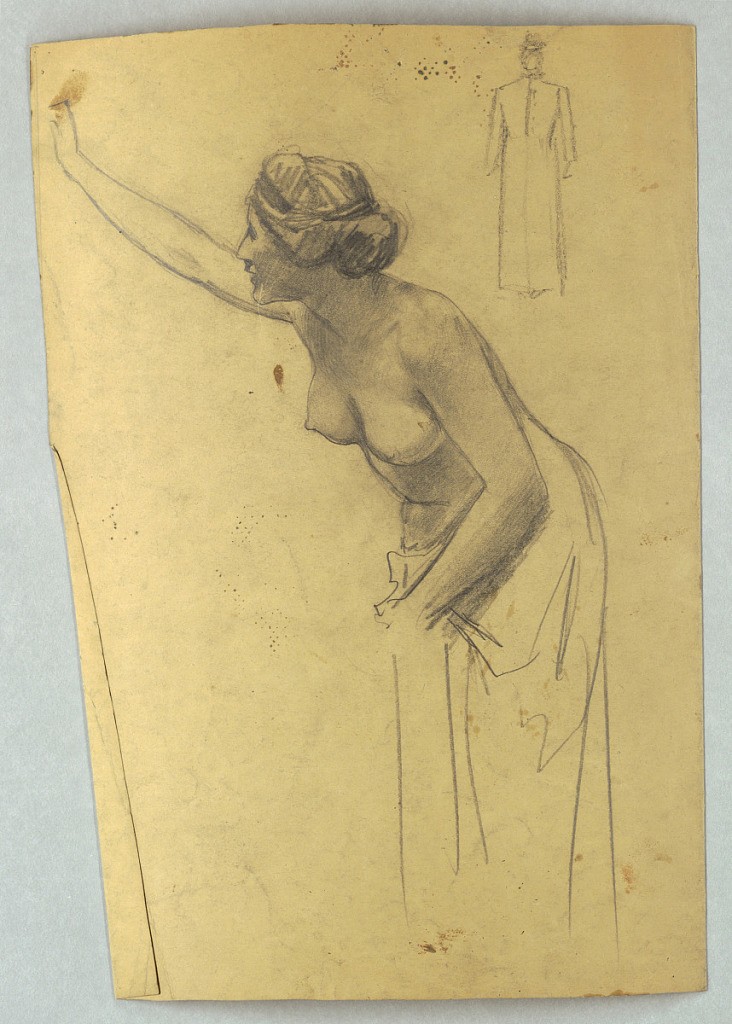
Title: Study of Nude Figure
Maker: Louis Schaettle, American, 1867–1917
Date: ca. 1900
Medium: Graphite on light brown paper
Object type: Drawing
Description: Female nude draped from waist down, bending with right arm outstretched toward top left; head is in profile, facing left; hand holds drapery.